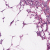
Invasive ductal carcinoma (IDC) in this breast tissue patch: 1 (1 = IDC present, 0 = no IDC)